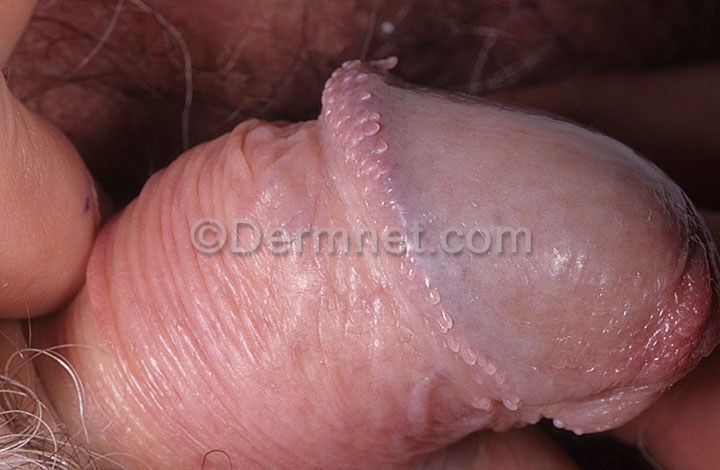
Disease: Herpes HPV and other STDs Photos